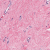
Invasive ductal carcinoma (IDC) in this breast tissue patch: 0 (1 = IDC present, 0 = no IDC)